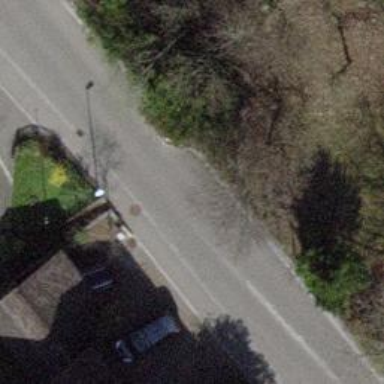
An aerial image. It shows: Residential road with asphalt surface. Both sides have sidewalks.